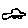
Label: car